Interaction volume radius: 5 \u00c5
Interaction volume height: 15 \u00c5
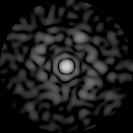
Disorder parameter: 0.8465